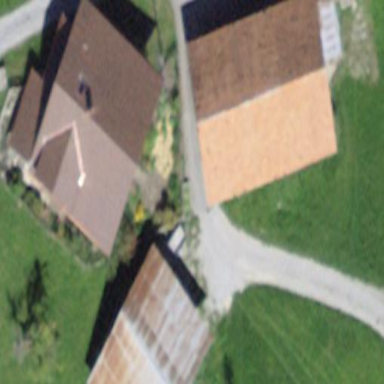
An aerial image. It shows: Barn.